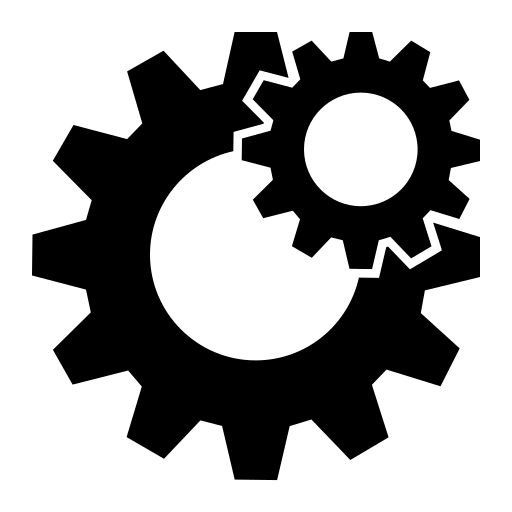
Tags: icon, FontAwesome, fa-icon, brand, whmcs